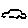
Label: car